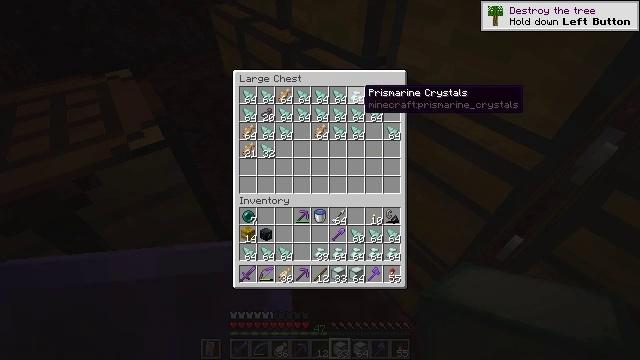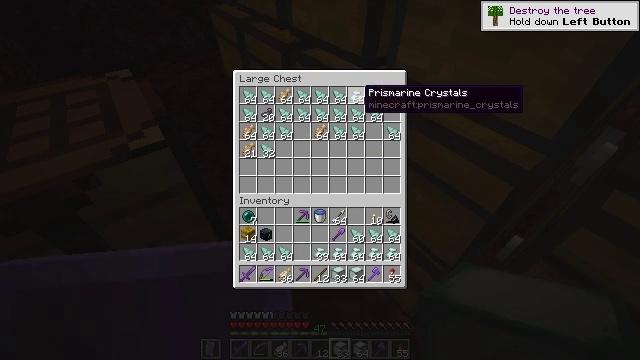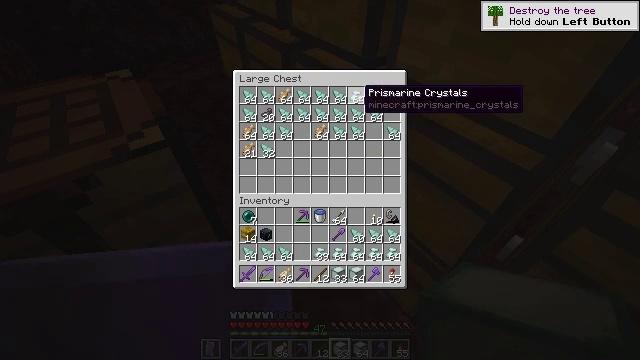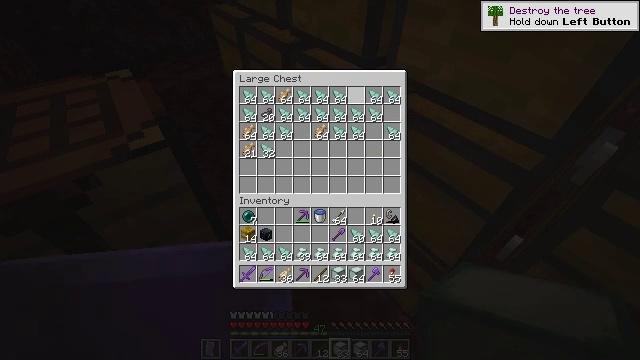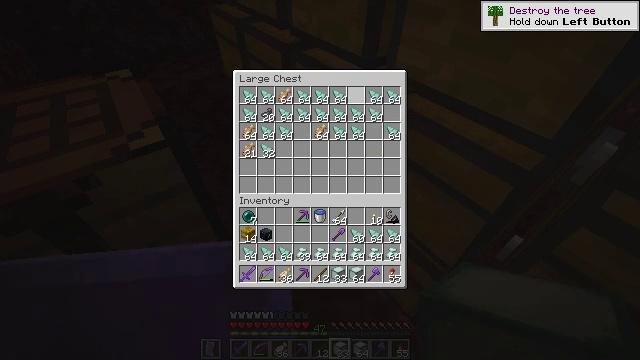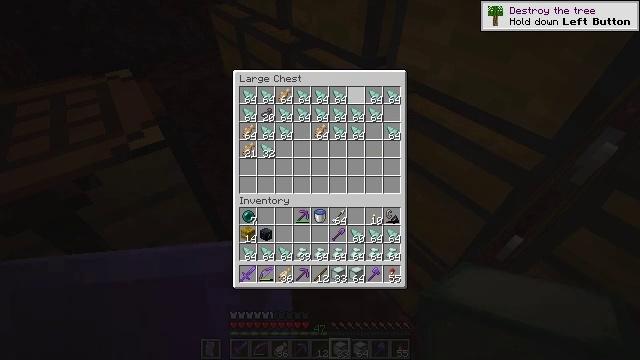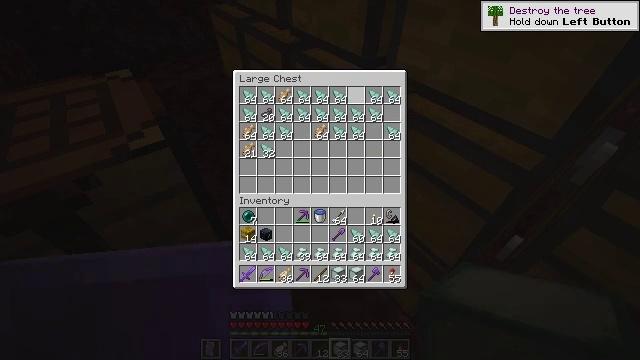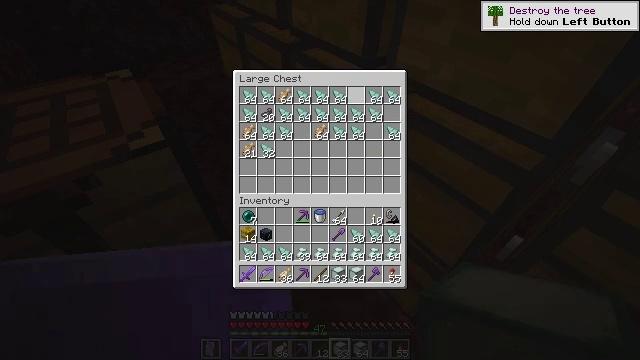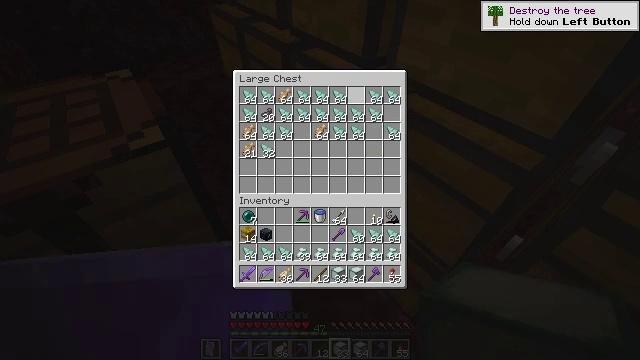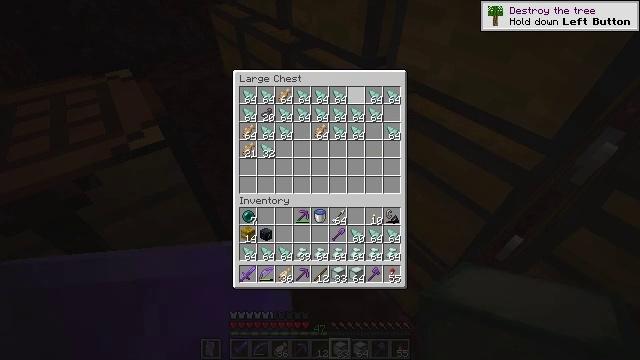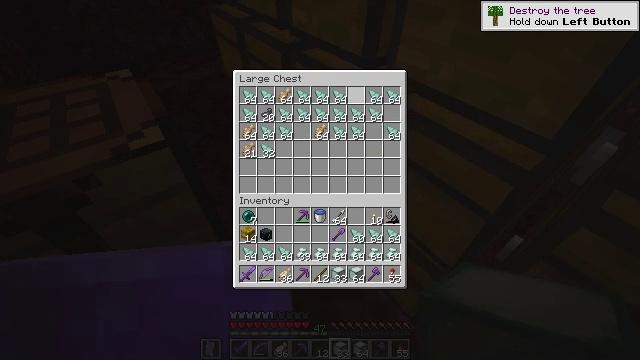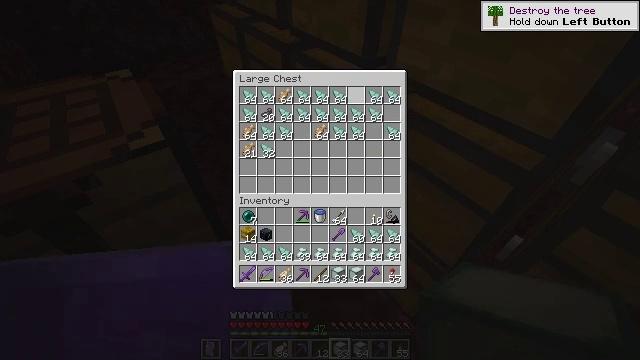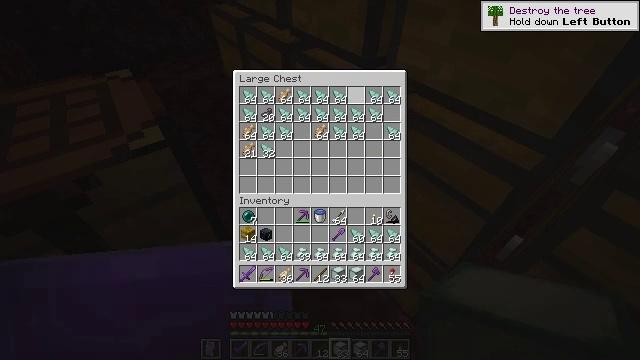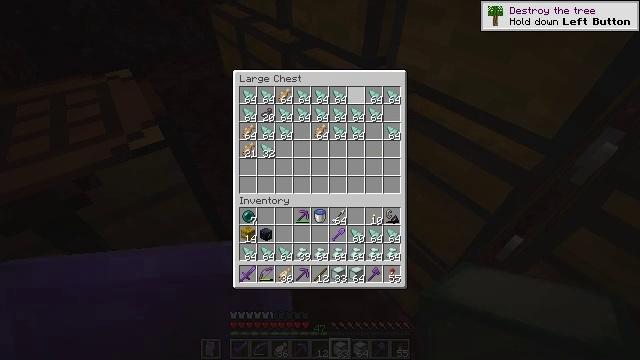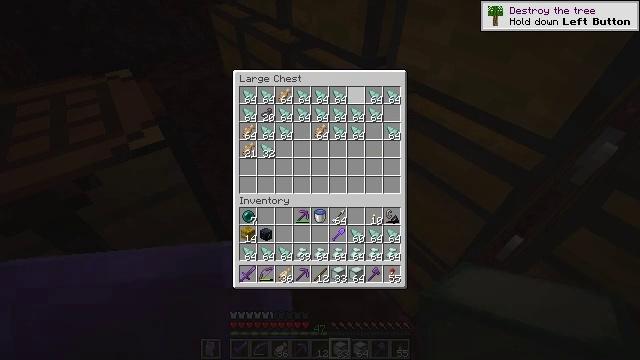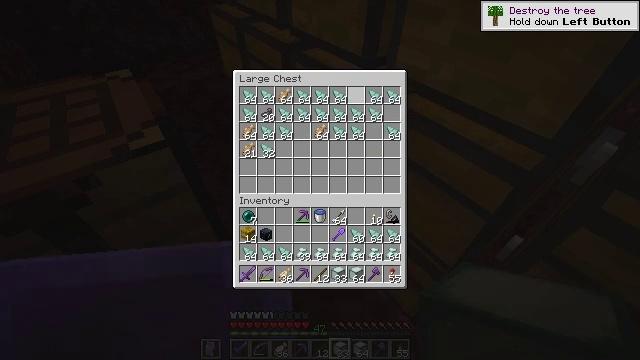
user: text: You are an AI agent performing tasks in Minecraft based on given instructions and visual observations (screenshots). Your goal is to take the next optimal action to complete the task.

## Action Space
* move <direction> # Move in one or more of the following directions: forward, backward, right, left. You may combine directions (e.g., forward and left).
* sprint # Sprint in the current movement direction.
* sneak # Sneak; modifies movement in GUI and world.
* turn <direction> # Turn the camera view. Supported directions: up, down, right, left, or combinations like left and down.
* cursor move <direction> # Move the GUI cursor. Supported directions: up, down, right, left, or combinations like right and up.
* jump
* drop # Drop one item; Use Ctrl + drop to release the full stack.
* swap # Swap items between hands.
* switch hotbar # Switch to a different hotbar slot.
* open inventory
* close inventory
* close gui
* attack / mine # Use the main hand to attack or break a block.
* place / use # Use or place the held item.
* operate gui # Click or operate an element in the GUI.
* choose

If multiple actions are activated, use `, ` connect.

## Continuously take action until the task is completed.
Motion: motion action
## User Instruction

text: Create a sea lantern.
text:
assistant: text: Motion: sneak
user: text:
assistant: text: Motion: sneak
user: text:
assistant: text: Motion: sneak, attack / mine
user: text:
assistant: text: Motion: sneak, attack / mine
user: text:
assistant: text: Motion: sneak, attack / mine
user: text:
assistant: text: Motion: sneak
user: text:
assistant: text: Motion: sneak
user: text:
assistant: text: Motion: sneak
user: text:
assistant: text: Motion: sneak
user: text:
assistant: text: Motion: sneak
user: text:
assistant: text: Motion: sneak
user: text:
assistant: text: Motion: sneak
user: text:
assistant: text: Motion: no_op
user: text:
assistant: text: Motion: no_op
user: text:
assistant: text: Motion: no_op
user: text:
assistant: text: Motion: no_op
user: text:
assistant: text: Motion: no_op
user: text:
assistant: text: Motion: no_op
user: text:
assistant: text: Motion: no_op
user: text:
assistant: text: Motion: no_op
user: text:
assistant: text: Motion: no_op
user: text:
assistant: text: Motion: no_op
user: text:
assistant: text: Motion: turn left
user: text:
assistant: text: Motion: turn left and up
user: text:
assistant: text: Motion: turn left and up
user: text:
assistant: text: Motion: turn left
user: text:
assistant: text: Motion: turn left
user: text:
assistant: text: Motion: no_op
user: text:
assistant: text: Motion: no_op
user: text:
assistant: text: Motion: no_op